如图，点$A$、$B$、$C$、$D$在一条直线上，$AB=BC=CD$，$BE=DE$，四边形$ABEF$是平行四边形．

\vspace{0.3cm}
\noindent\textbf{(1) 求证：四边形$BCEF$是矩形；}
\noindent\textbf{(2) 若$AD=12$，四边形$ADEF$的面积为$24$，则$\cos A =$ \underline{\quad\quad}．}
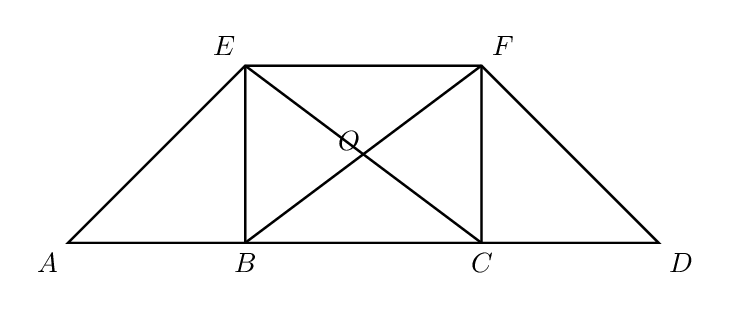
【解答】
\vspace{0.5cm}
\noindent\textbf{【答案】(1) 见解析；(2) $\dfrac{4}{5}$}

\vspace{0.5cm}
\noindent\textbf{【分析】本题考查平行四边形的性质，矩形的判定，勾股定理以及求角的余弦值，解题的关键是利用平行四边形性质得到边的关系，再结合矩形判定条件证明，通过面积公式和勾股定理求解三角函数值．}
\noindent\textbf{(1) 利用平行四边形性质和已知边相等关系，证明四边形$BCEF$是平行四边形，再根据等腰三角形三线合一得到直角，从而证明是矩形．}
\noindent\textbf{(2) 先根据已知边的关系求出$AB=BC=CD=EF=4$，再由四边形面积求出高$BF=CF=h=3$，最后利用勾股定理求出$AF=5$，进而得到$\cos A$的值．}

\vspace{0.5cm}
\noindent\textbf{【详解】}
\noindent\textbf{(1) 证明：$\because$四边形$ABEF$是平行四边形，}
\noindent\textbf{$\therefore AB=EF$，$AB\parallel EF$，}
\noindent\textbf{又$\because AB=BC$，}
\noindent\textbf{$\therefore EF=BC$，且$EF\parallel BC$，}
\noindent\textbf{$\therefore$四边形$BCEF$是平行四边形}
\noindent\textbf{$\because BE=DE$，$BC=CD$，}
\noindent\textbf{$\therefore CE\perp BD$，即$\angle BCE=90^\circ$}
\noindent\textbf{$\therefore$四边形$BCEF$是矩形．}

\vspace{0.3cm}
\noindent\textbf{(2) 解：$\because AB=BC=CD$，$AD=12$，}
\noindent\textbf{$\therefore AB=BC=CD=4$，}
\noindent\textbf{由(1)知四边形$BCEF$是矩形，}
\noindent\textbf{$\therefore AB=EF=4$，$BF=CF$}
\noindent\textbf{设$BF=CF=h$}
\noindent\textbf{$\because$四边形$ADEF$的面积为$24$，}
\noindent\textbf{$\therefore S_{\text{四边形}ADEF}=\dfrac{(12+4)}{2}\times h=24$，解得$h=3$，}
\noindent\textbf{$\therefore BF=3$，}
\noindent\textbf{$\therefore$在$\text{Rt}\triangle ABF$中，$AF=\sqrt{AB^2+BF^2}=\sqrt{4^2+3^2}=5$}
\noindent\textbf{$\therefore \cos A=\dfrac{AB}{AF}=\dfrac{4}{5}$．}
\noindent\textbf{故答案为：$\dfrac{4}{5}$．}